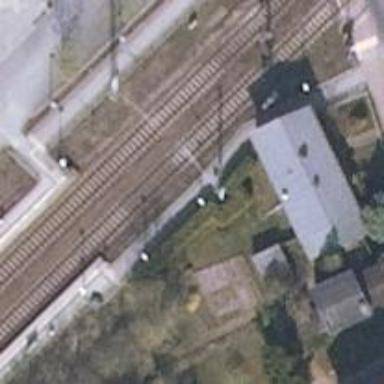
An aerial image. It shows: Milestone along the railway track with catenary mast.